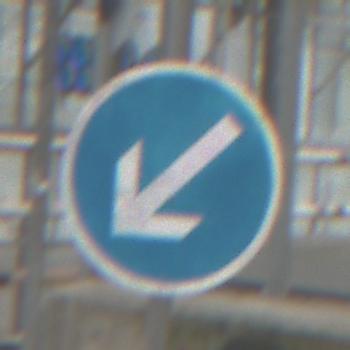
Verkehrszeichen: VorgeschriebeneVorbeifahrtLinks
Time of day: Midday
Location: Roofed (Special)
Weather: Overcast
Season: NotSpecified
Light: Natural